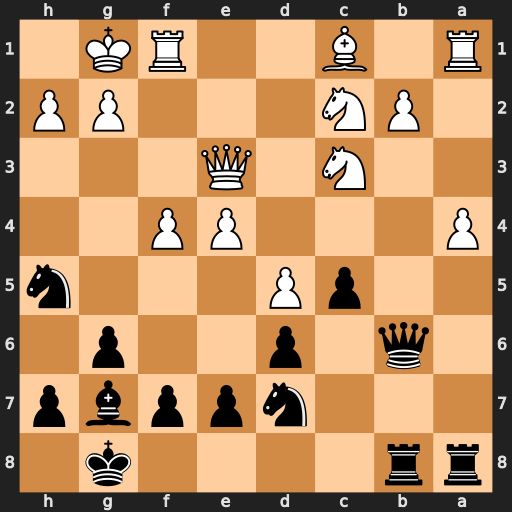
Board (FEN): rr4k1/3nppbp/1q1p2p1/2pP3n/P3PP2/2N1Q3/1PN3PP/R1B2RK1
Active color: b
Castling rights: -
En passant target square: -
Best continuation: Bd4 Nxd4 cxd4